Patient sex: M
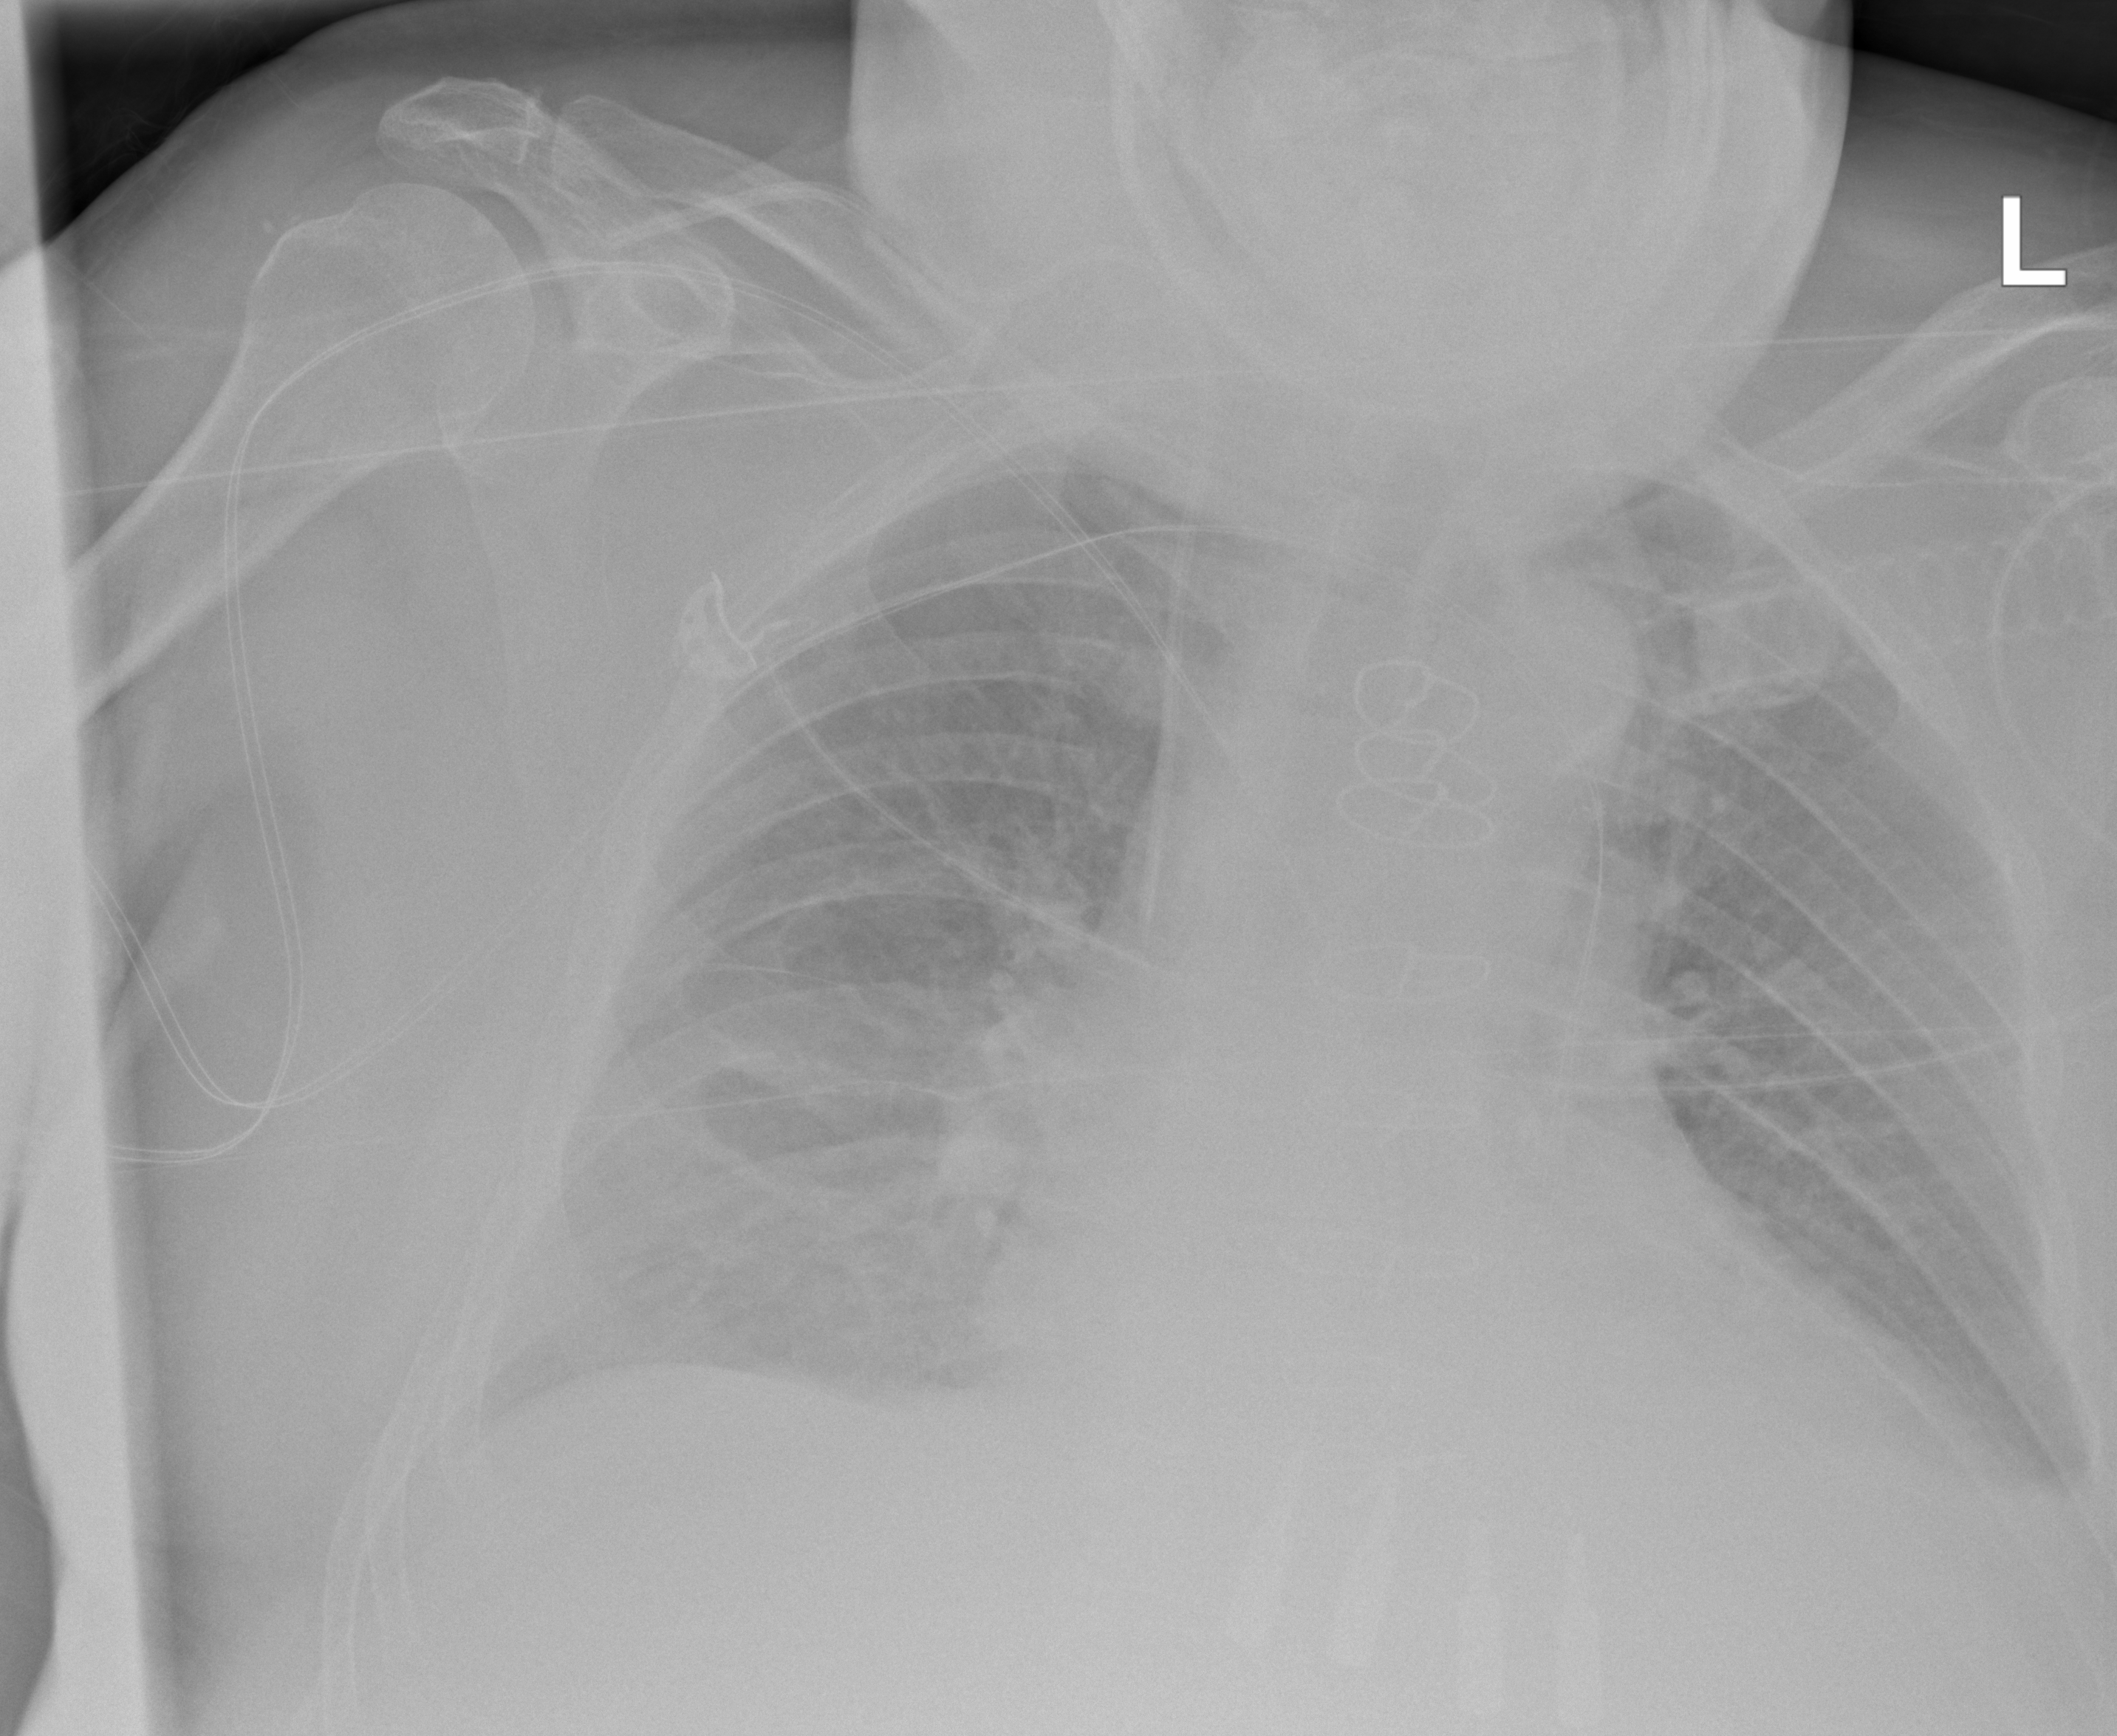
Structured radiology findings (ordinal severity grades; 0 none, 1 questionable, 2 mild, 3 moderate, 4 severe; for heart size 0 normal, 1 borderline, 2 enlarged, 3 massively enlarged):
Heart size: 2
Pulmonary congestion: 2
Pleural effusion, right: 3
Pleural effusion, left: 2
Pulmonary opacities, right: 1
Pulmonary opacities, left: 1
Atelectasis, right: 2
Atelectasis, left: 2